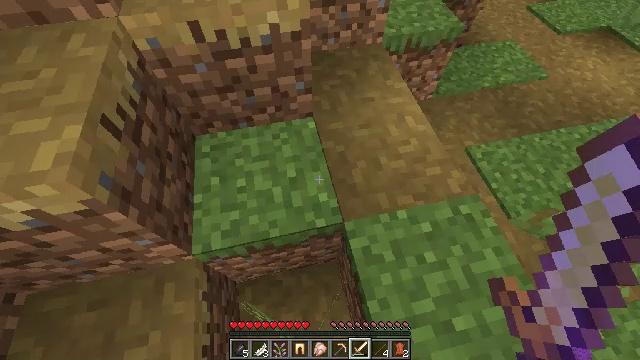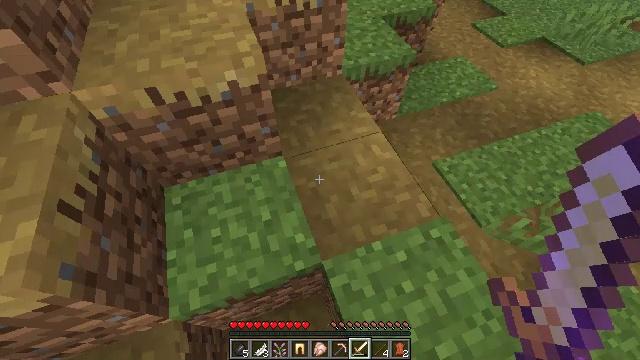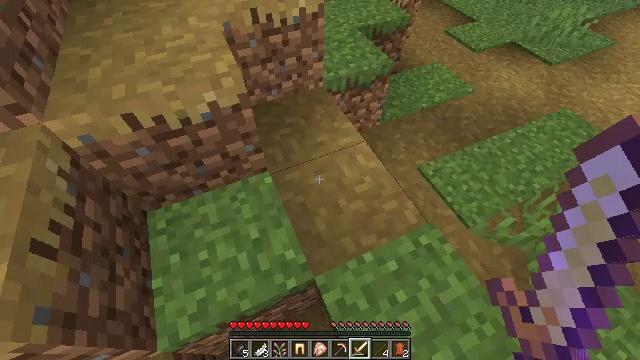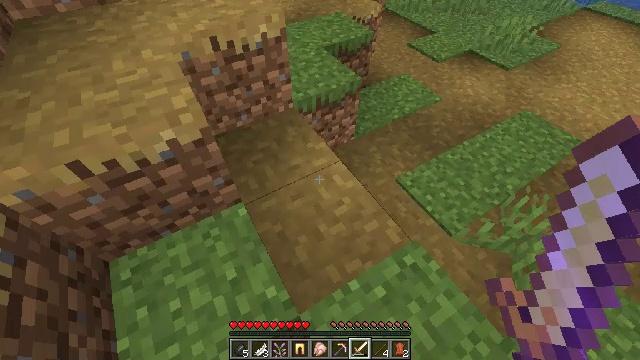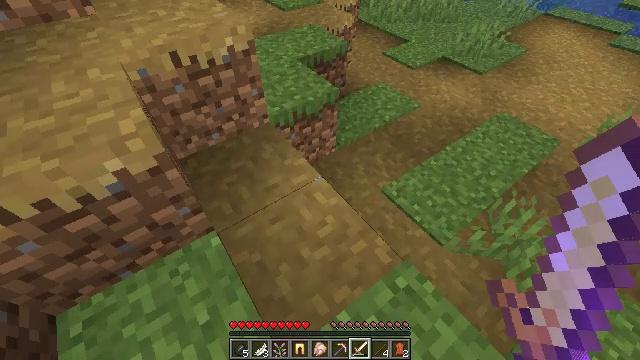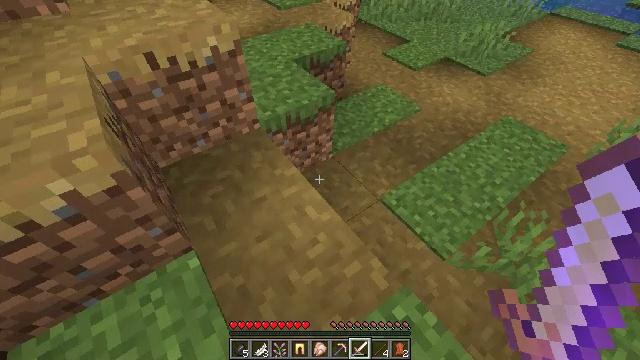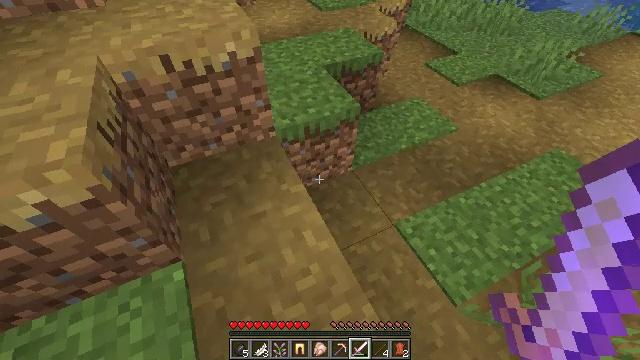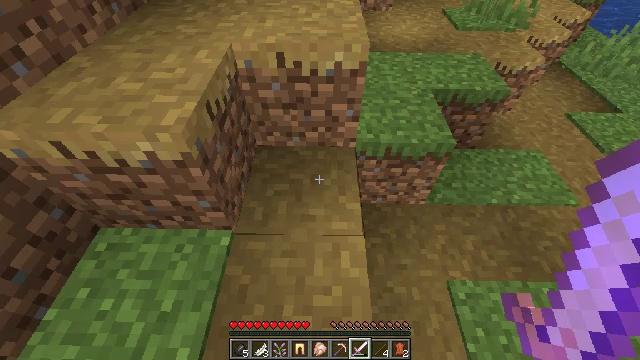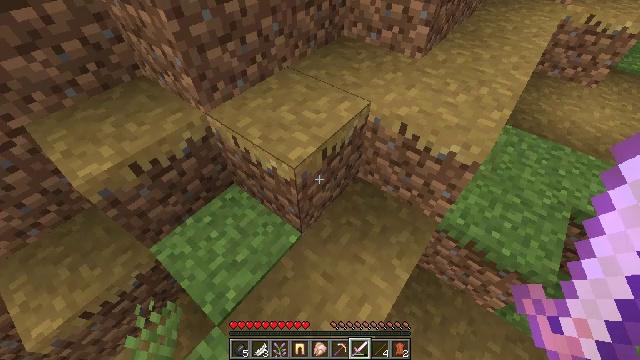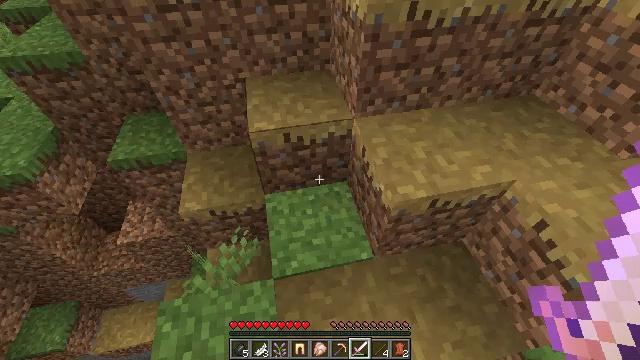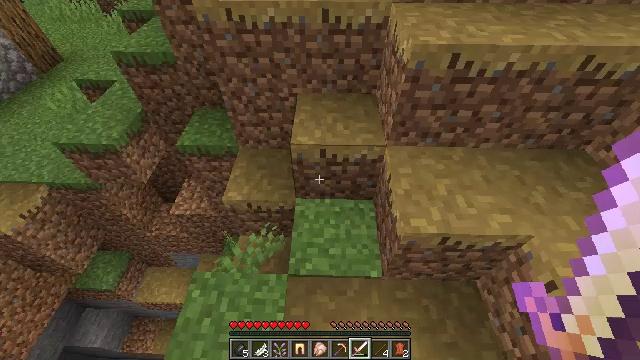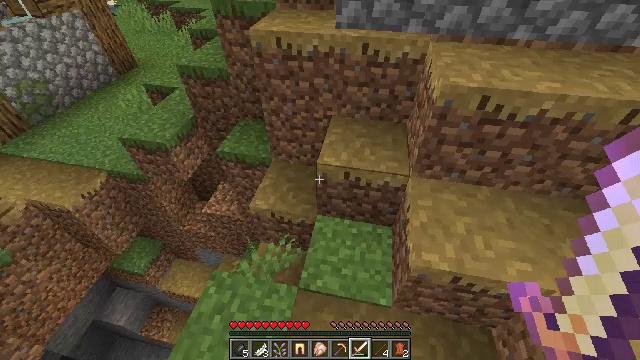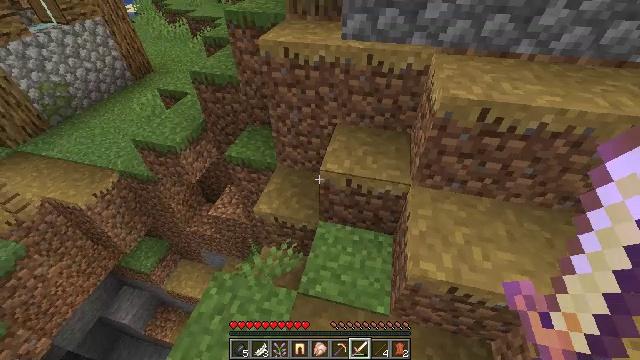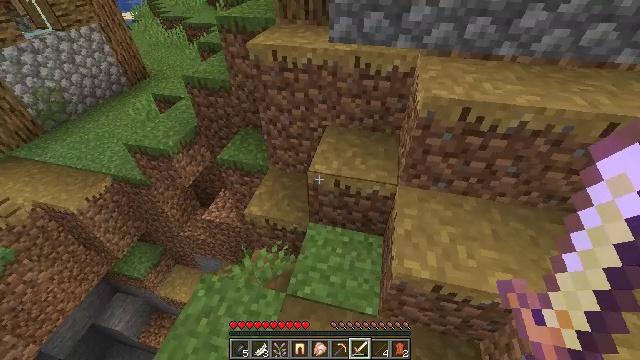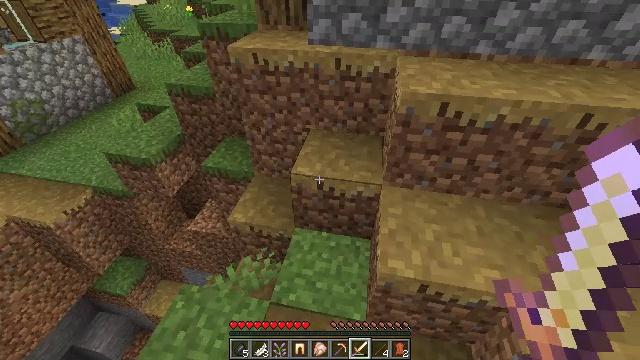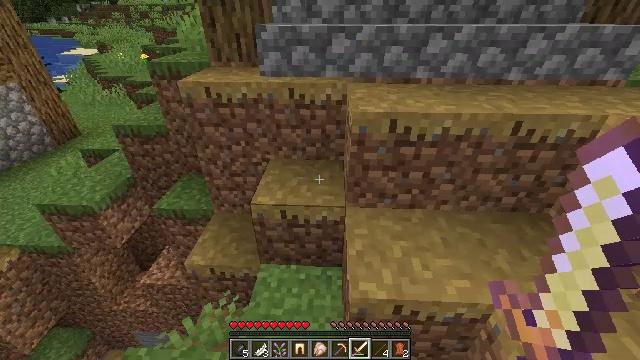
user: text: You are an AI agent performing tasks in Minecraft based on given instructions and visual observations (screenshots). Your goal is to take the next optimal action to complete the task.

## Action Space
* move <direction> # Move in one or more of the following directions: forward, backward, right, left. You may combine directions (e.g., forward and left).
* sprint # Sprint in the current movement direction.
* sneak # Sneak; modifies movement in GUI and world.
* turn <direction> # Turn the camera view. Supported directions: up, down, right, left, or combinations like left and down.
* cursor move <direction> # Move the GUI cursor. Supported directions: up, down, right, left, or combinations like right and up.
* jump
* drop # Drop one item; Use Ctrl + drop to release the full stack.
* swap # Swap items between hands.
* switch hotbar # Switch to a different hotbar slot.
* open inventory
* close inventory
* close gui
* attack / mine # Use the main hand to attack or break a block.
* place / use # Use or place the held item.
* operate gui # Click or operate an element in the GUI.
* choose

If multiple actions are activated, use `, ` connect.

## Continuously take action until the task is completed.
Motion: motion action
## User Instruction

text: Drop a lilac.
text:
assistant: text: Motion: move forward and move right, turn right and up, jump
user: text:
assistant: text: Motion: move forward and move right, turn right and up, jump
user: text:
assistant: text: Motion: move forward and move right, turn right and up, jump
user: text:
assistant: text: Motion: move forward and move right, turn right and up, jump
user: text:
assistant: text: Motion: move forward and move right, jump
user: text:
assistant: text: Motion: move forward and move right, turn left, jump
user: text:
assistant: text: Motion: move forward and move right, turn left, jump
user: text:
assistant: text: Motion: move forward and move right, turn left, jump
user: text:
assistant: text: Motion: move forward and move right, turn left, jump
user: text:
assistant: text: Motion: move forward and move right, turn left, jump
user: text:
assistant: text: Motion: move forward and move right, turn left and up, jump
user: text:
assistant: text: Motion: move forward and move right, turn left and up, jump
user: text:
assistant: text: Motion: move forward and move right, turn up, jump
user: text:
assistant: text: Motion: move forward and move right, turn right and up, jump
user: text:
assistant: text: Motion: move forward and move right, turn right and up, jump
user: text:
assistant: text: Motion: move forward and move right, turn right and up, jump
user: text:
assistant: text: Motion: move forward and move right, turn right and up, jump
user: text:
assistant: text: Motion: move forward and move right, turn right and up, jump
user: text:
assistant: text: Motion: move forward and move right, turn right and up, jump
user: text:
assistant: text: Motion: move forward and move right, turn right and up, jump
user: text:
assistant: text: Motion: move forward and move right, turn right and up, jump
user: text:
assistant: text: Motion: move forward and move right, jump
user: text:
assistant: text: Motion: move forward and move right, jump
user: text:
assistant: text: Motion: move forward and move right, jump
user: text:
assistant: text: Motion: move forward and move right, turn left and up, jump
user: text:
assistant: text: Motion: move forward and move right, turn left and up, jump
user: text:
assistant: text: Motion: move forward and move right, turn left and up, jump
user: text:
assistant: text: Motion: move forward and move right, turn left, jump
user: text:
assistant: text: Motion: move forward and move right, turn left, jump
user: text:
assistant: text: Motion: move forward and move right, turn left, jump